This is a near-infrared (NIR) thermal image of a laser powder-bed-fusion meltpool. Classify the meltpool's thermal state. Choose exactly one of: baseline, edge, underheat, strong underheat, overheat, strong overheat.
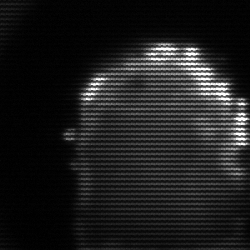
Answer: baseline